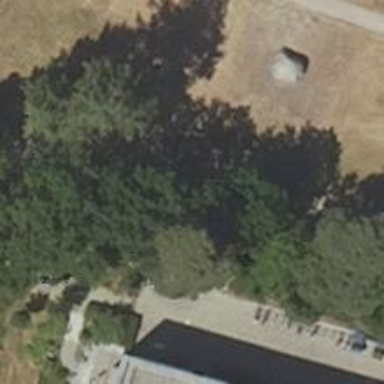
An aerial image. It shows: Memorial site with historic significance.